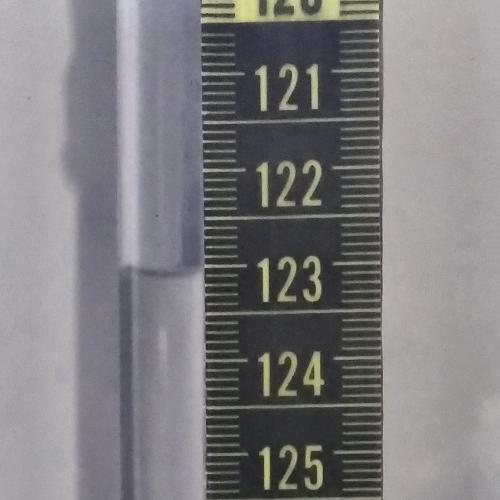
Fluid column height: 123.1 cm